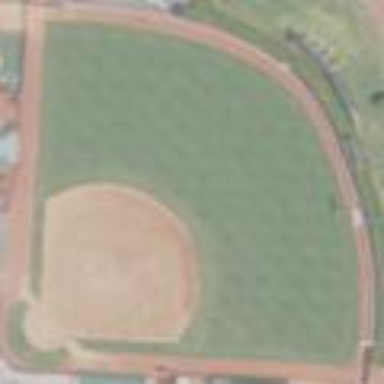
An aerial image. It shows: Baseball pitch for leisure and sports activities.